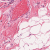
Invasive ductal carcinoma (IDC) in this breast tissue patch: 0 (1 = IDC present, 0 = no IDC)